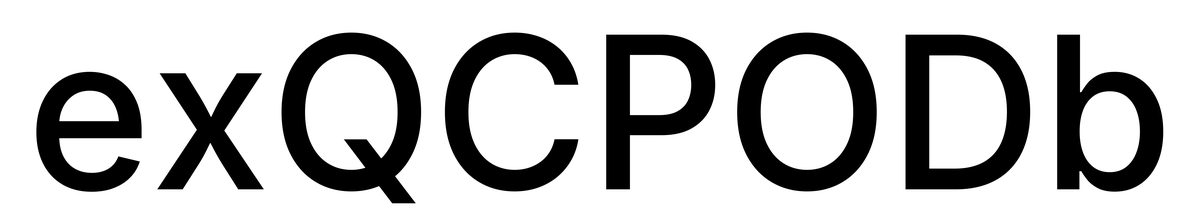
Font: Inter_Medium